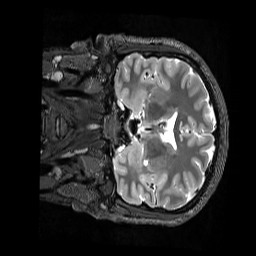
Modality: T2w
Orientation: coronal
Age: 22
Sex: female
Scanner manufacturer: siemens
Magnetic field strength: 3 T
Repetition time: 3.2 s
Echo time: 0.728 s